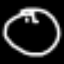
Label: clock